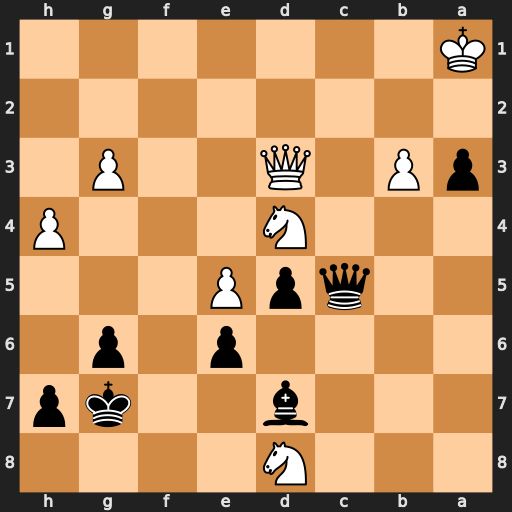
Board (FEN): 3N4/3b2kp/4p1p1/2qpP3/3N3P/pP1Q2P1/8/K7
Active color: b
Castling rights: -
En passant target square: -
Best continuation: Qc1+ Qb1 Qc3+ Ka2 Qxd4